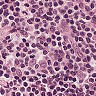
Metastatic tissue present: no